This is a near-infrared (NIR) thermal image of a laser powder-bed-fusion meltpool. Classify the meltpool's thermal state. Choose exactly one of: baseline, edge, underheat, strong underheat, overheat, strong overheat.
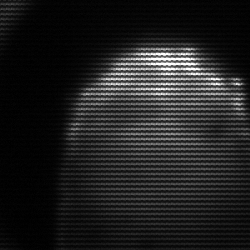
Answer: edge